Milling tool wear sample.
Tool blade image: 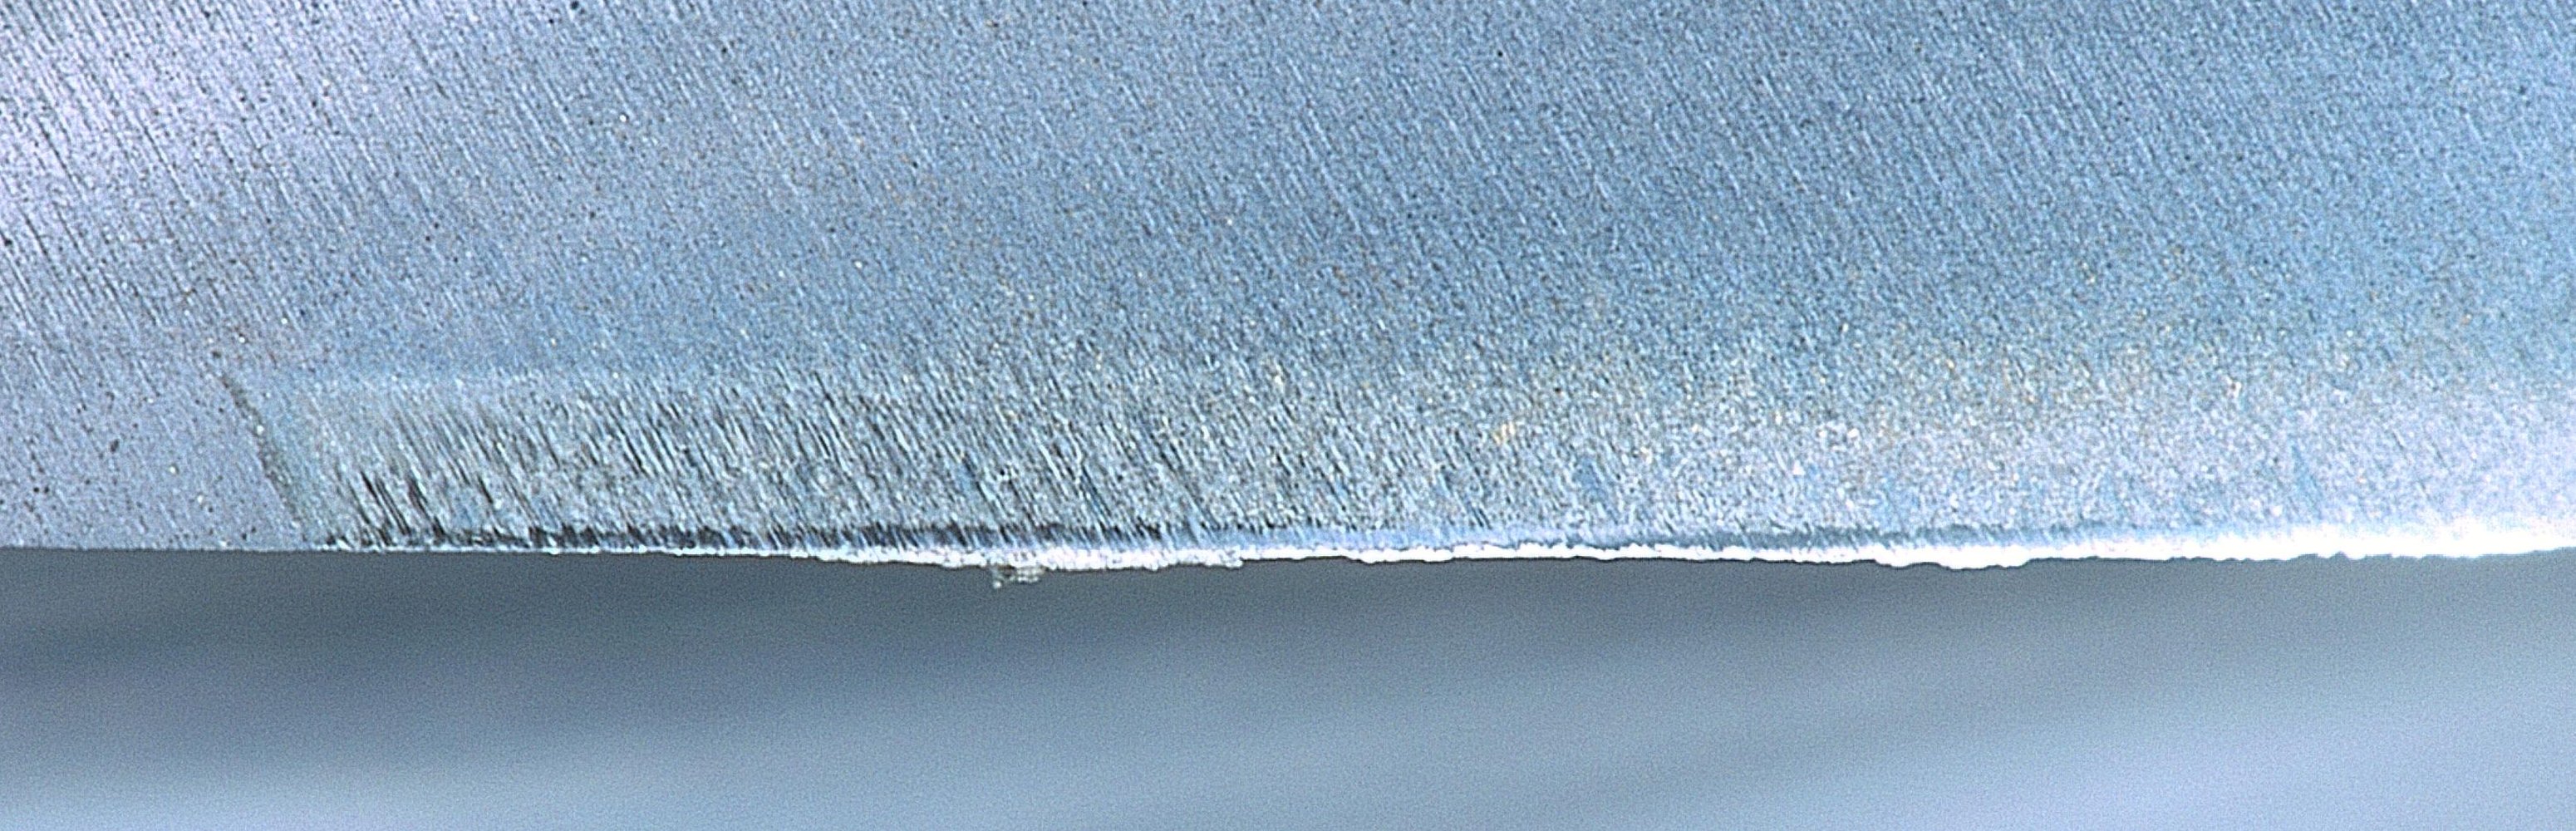
Chip image: 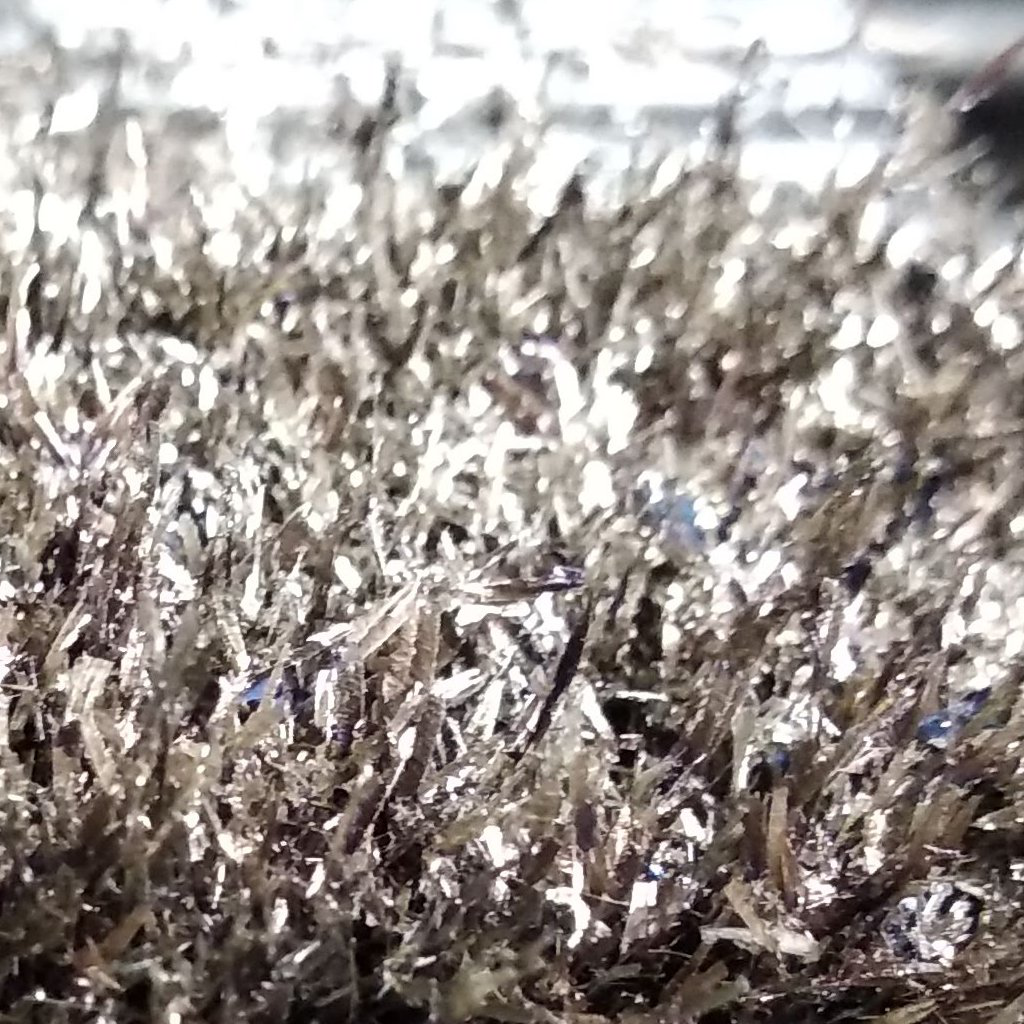
Workpiece image: 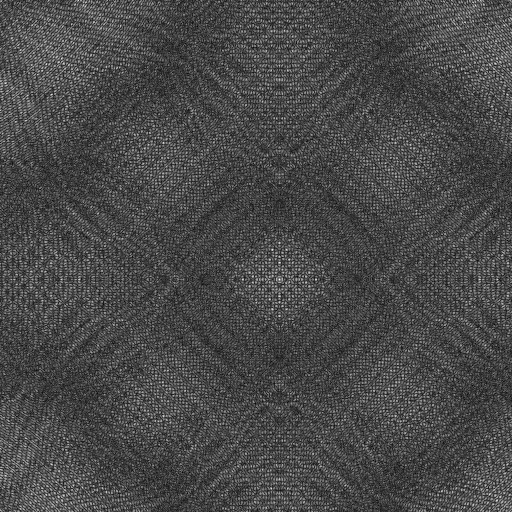
Tool wear state: sharp
Gaps: 7.67
Flank wear: 34.89
Overhang: 48.61
Force-signal Mel-spectrograms (X, Y, Z axes): 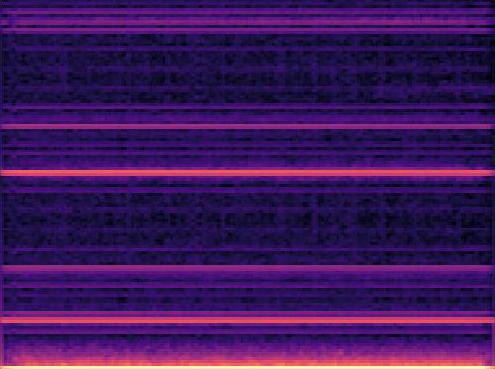 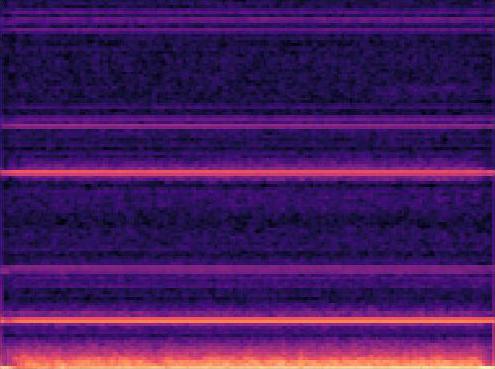 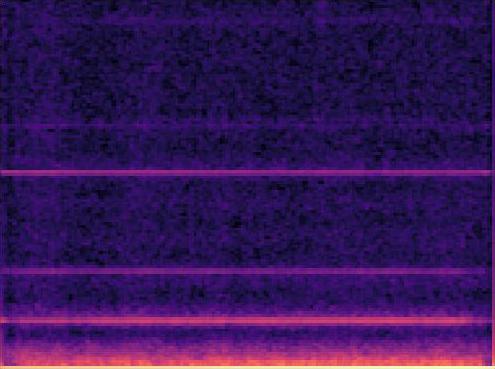
Force-signal scalograms (X, Y, Z axes): 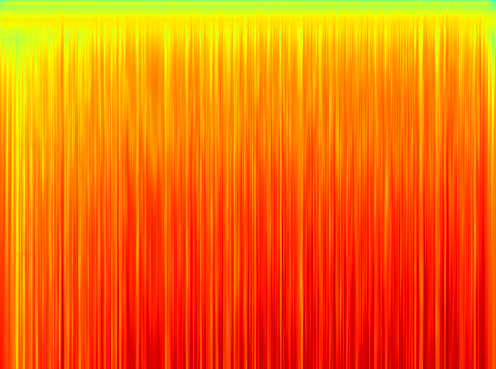 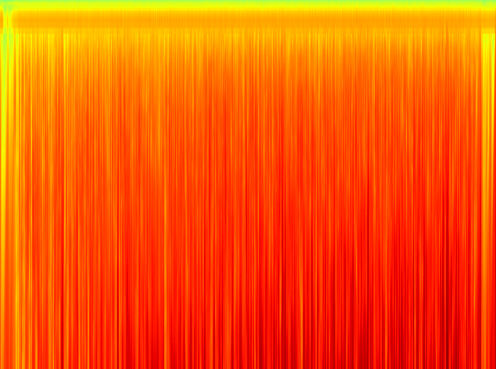 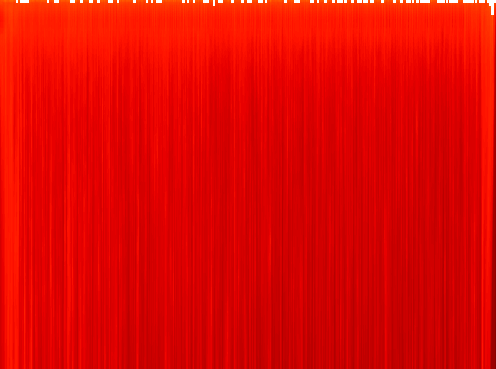
Force phase: initial_break_in_wear